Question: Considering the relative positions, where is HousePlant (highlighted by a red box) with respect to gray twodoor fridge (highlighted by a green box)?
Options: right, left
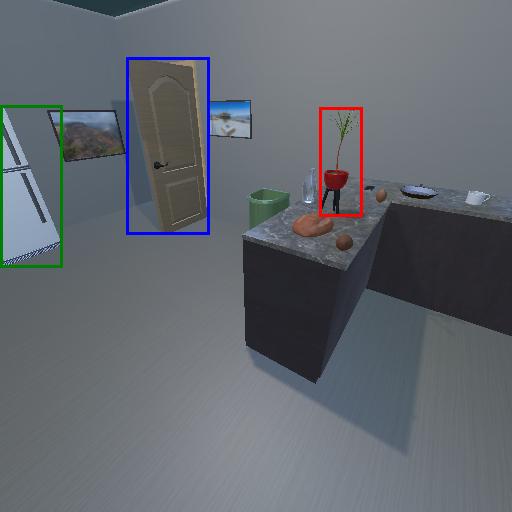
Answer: right